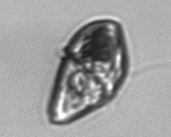
Label: Gyrodinium